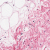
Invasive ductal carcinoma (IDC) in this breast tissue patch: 0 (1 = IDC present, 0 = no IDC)